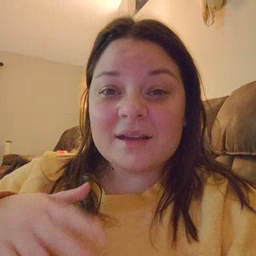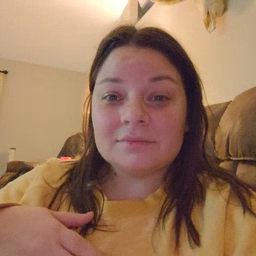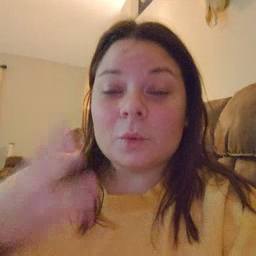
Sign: hate